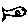
Label: fish